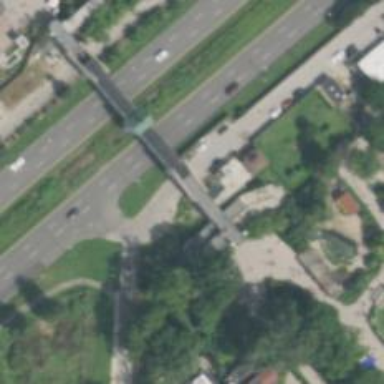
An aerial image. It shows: Covered footway on bridge.